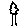
Label: tree